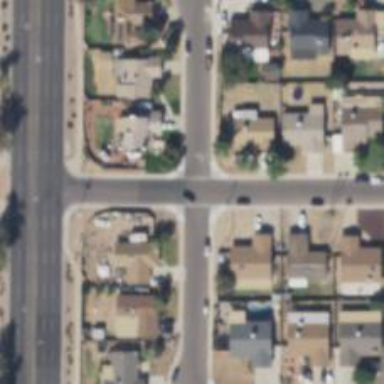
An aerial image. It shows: Asphalt road in residential area.